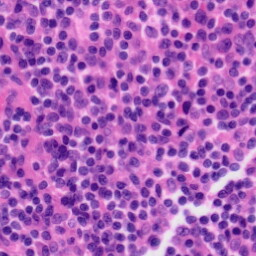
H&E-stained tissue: Tonsil